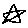
Label: star